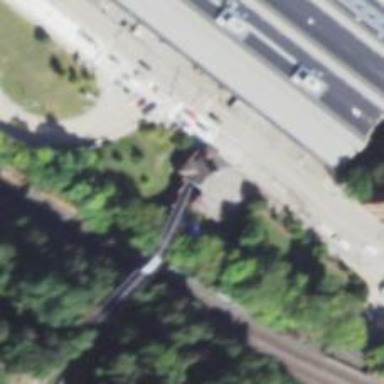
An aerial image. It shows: Bridge for funicular railway with two tracks.